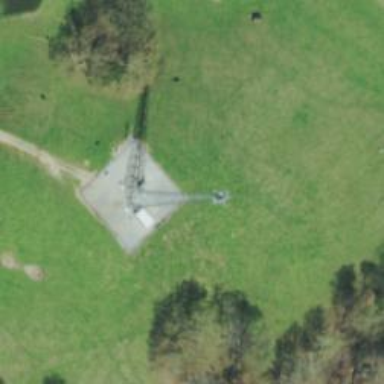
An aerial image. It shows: Man-made mast used for communication purposes.